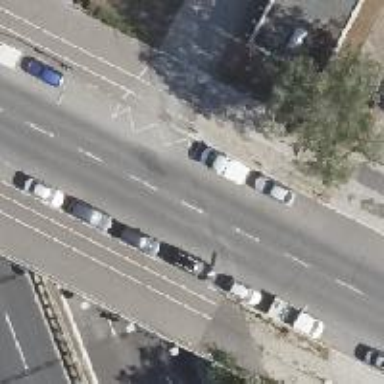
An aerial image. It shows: Secondary road with asphalt surface running over bridge. The road has separate sidewalks on both sides.